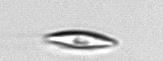
Label: pennate